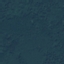
Label: Forest